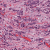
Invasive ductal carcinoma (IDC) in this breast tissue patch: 1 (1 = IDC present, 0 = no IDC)